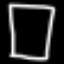
Label: square